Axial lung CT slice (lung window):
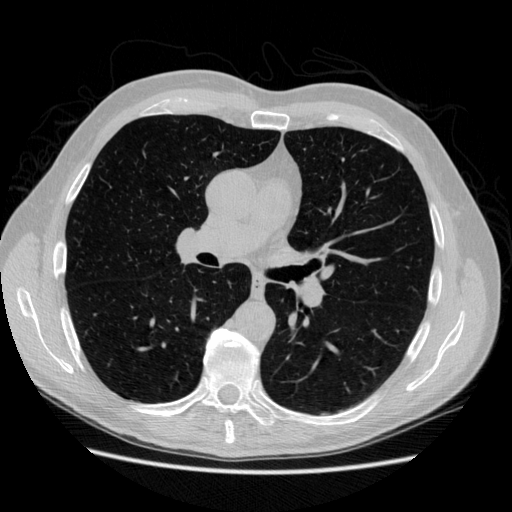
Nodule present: no